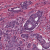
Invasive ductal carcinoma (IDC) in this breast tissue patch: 1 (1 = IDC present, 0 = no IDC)